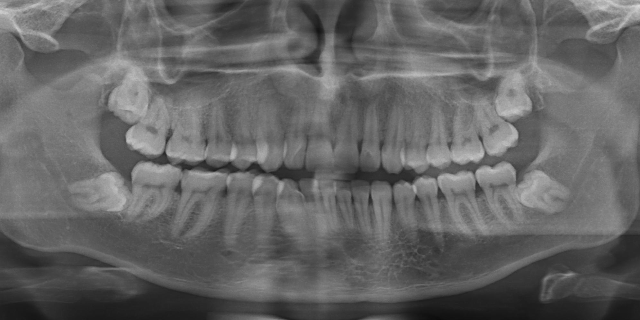
adult